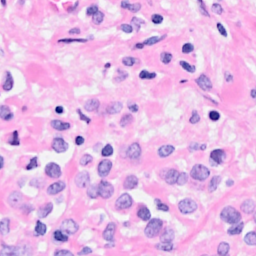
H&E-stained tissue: Breast